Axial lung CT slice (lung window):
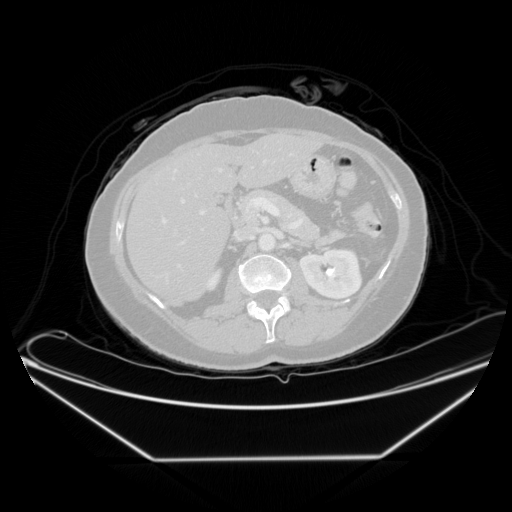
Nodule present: no